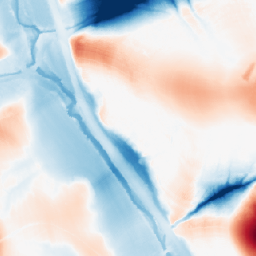
Category: morphological
Decomposition family: tophat_combined
Decomposition parameters: size: 50
Upsampling method: nearest
Upsampling parameters: scale: 4
Upsampling scale: 4